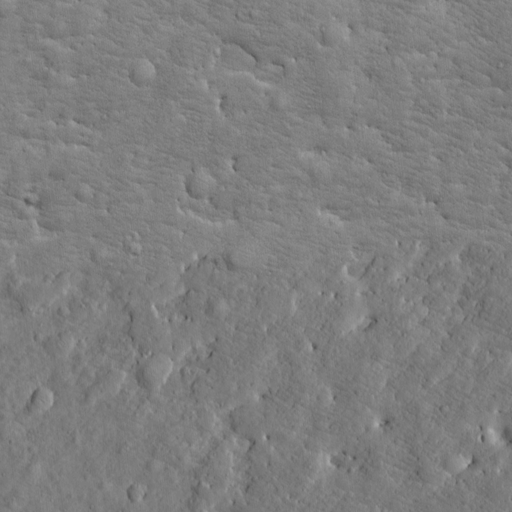
Classes present: Background